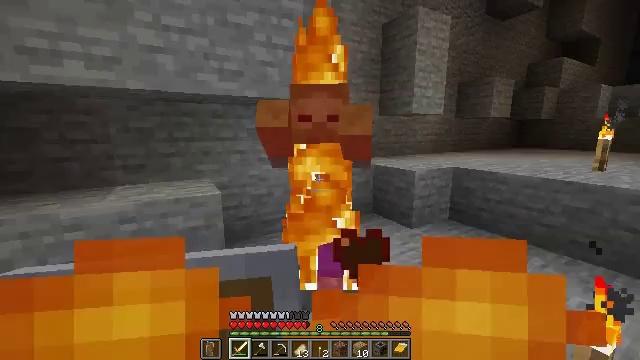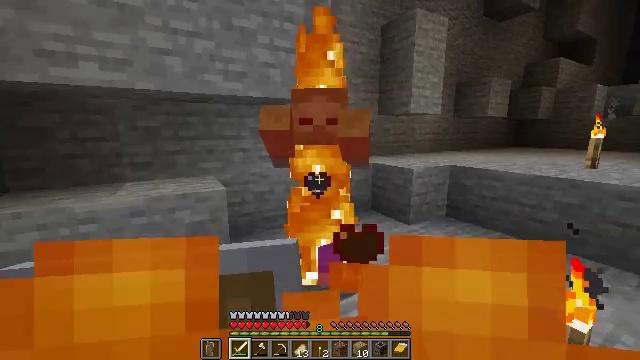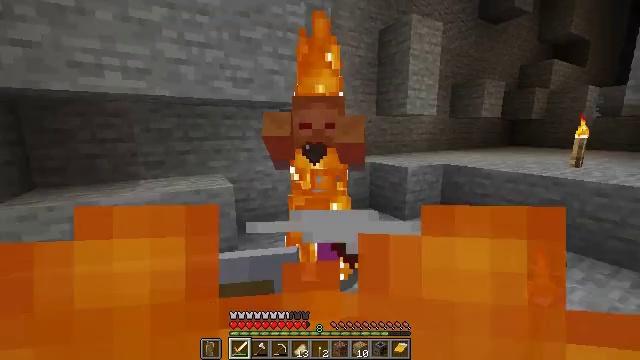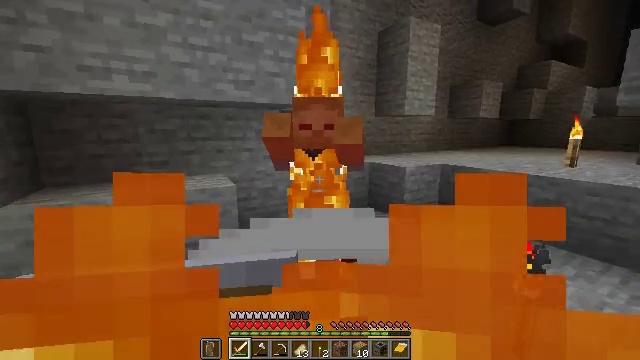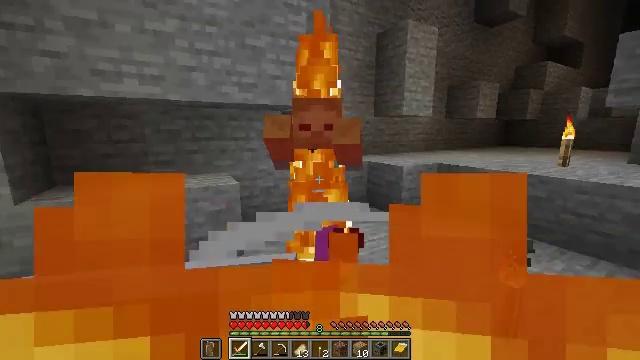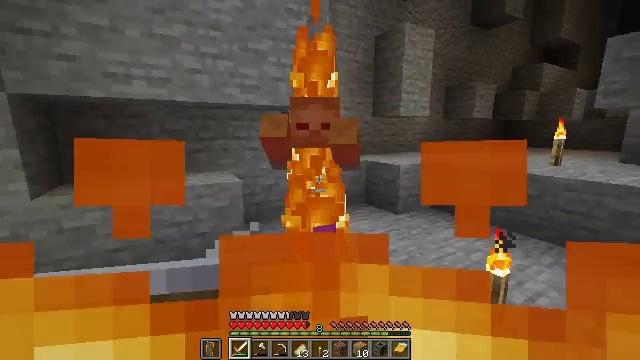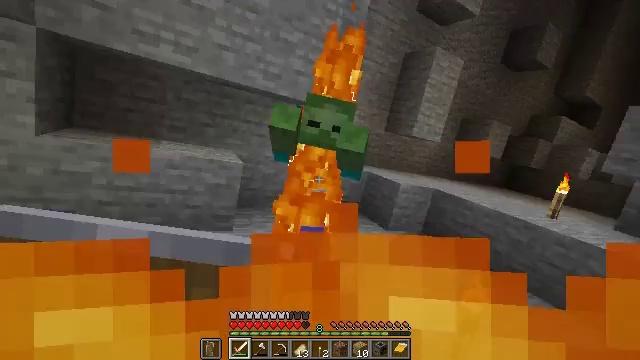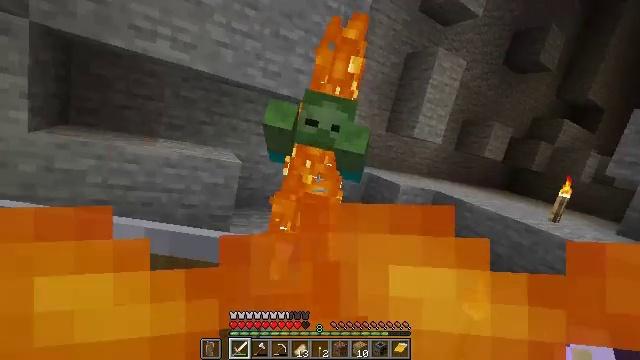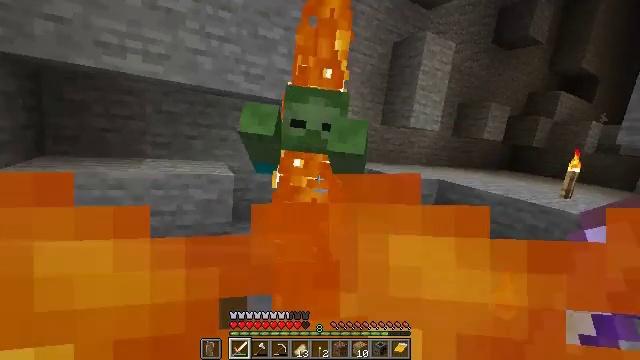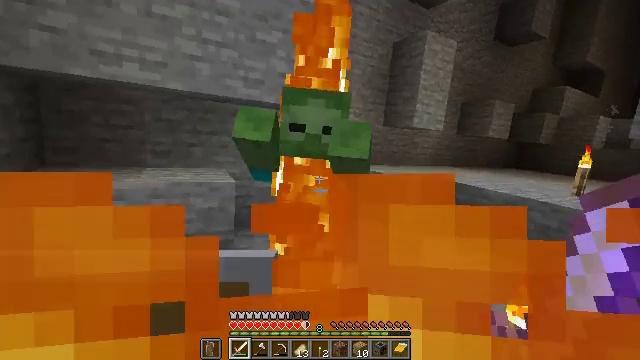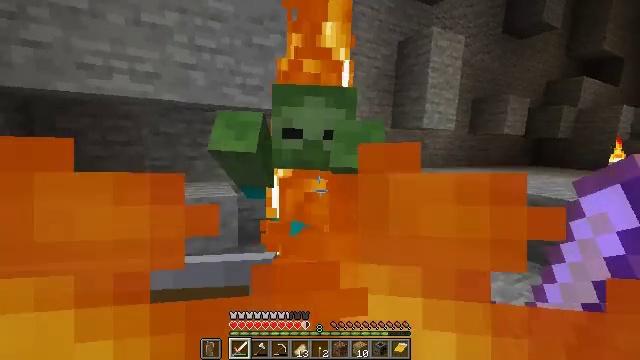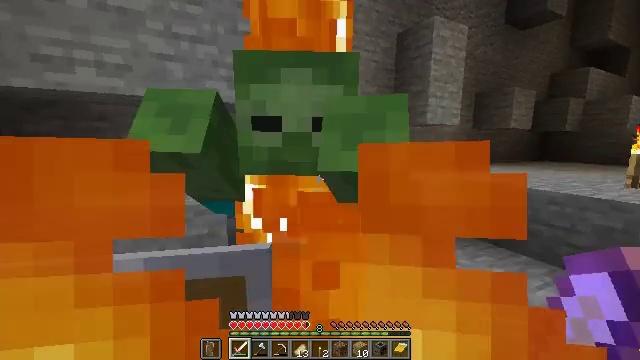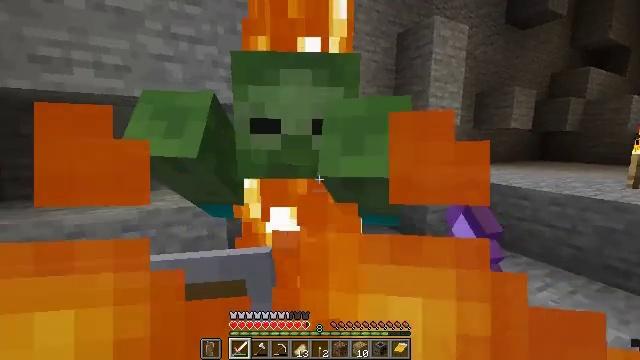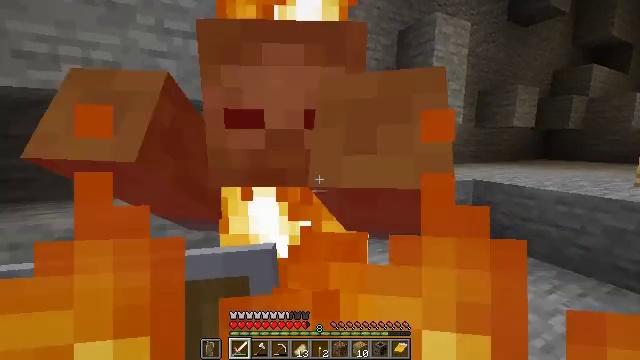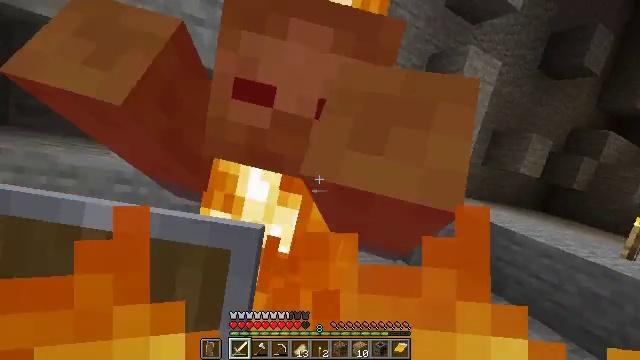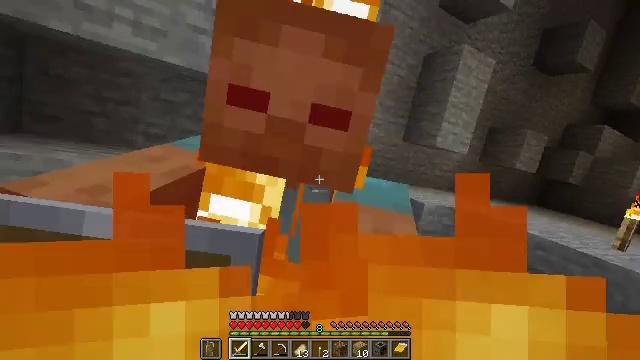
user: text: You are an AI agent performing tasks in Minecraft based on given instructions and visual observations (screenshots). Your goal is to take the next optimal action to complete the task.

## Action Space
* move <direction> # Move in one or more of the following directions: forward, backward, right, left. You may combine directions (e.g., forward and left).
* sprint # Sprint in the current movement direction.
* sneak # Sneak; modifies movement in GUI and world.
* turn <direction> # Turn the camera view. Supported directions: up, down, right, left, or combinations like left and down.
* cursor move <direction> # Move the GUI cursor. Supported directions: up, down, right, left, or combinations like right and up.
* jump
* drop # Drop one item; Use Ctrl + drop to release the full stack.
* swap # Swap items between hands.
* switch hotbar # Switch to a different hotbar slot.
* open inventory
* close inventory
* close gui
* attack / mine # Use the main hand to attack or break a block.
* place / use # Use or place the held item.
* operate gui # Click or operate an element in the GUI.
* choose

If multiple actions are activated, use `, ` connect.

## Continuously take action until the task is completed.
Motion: motion action
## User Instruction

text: Kill a zombie.
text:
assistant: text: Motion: move back
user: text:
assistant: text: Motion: move back
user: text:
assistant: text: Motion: move back
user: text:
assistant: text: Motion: no_op
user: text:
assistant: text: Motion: no_op
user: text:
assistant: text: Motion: move forward
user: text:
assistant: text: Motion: move forward
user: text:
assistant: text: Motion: move forward
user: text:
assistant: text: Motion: move forward
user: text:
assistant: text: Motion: move forward, turn left and up
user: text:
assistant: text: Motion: move forward, attack / mine
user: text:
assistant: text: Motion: attack / mine
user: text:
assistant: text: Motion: move back, attack / mine
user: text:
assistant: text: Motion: move back
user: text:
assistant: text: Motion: move back
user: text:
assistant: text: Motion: no_op